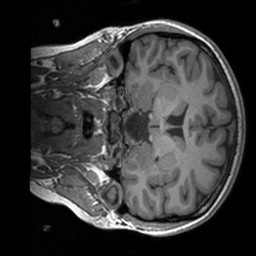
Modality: T1w
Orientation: coronal
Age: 24
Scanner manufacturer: siemens
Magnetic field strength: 3 T
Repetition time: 1.9 s
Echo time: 0.00252 s